Field crop: maize
Growth stage: 2
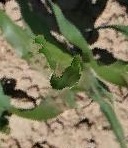
Species: maize